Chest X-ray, AP view. Patient: 72 years old, sex F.
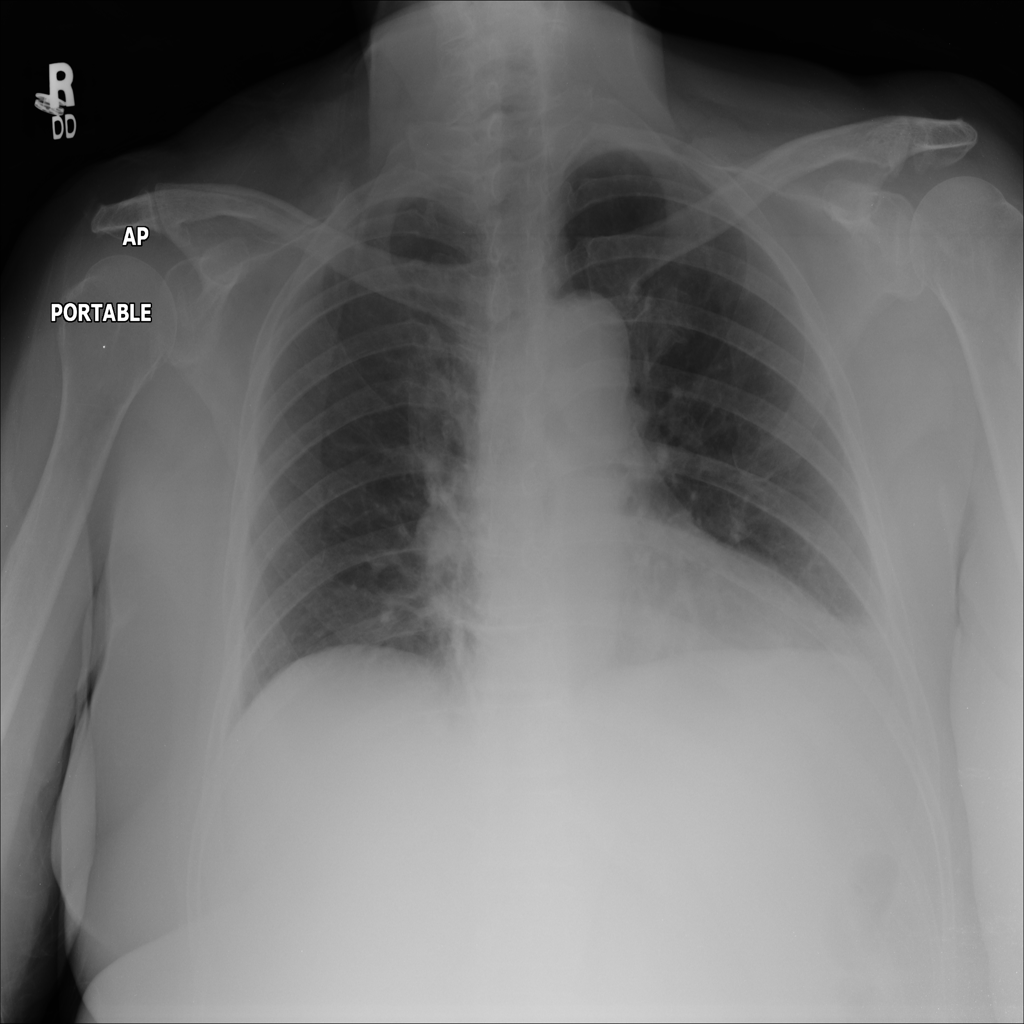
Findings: Atelectasis, Effusion